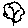
Label: tree